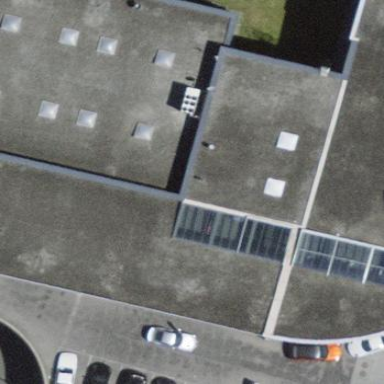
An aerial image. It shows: Building that houses car shop.